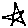
Label: star